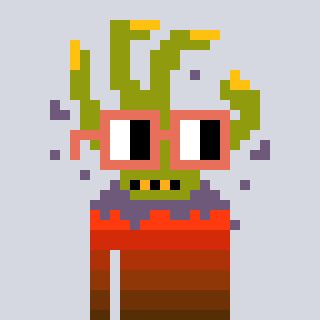
a pixel art character with square orange glasses, a zombie-hand-shaped head and a bege-colored body on a cool background